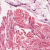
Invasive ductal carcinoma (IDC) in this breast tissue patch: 0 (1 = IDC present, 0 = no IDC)